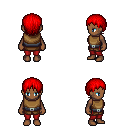
a pixel art fantasy rpg character, female body template, human, dark skin, leather chest armor, red pants, red plain hairstyle, four views (front, back, left, right), 2x2 character sprite sheet, small pixel art, hard edges, no anti-aliasing